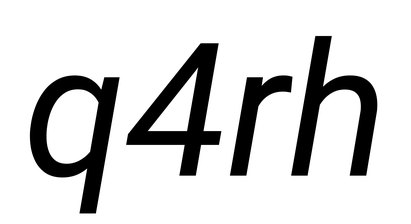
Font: Roboto-Italic_Italic